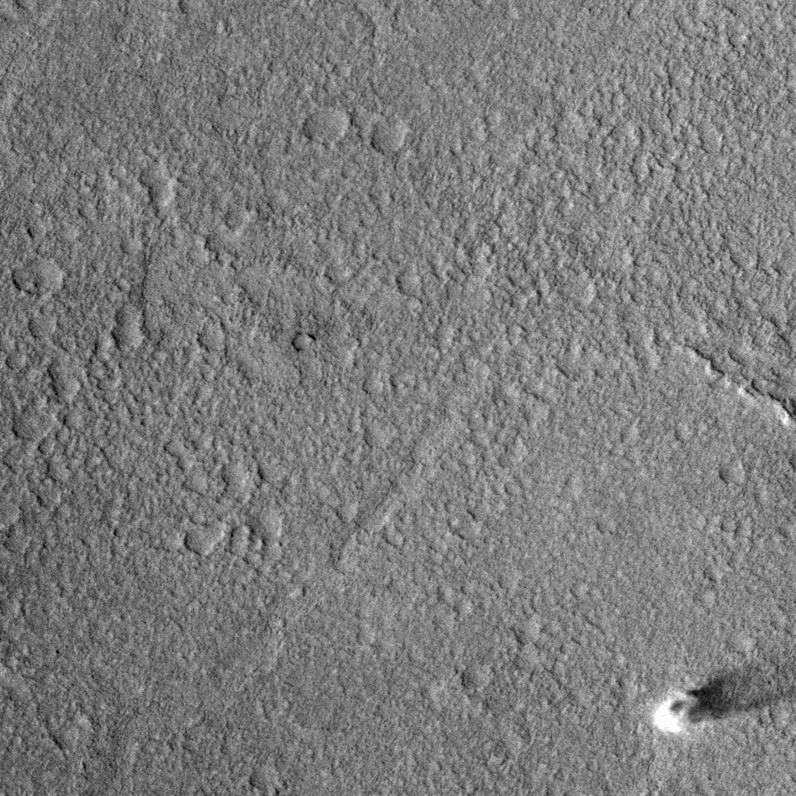
Label: dustdevil